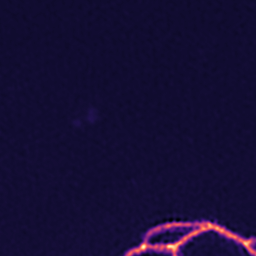
Label: Super-resolution ER image